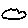
Label: cloud